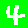
Digit: 4